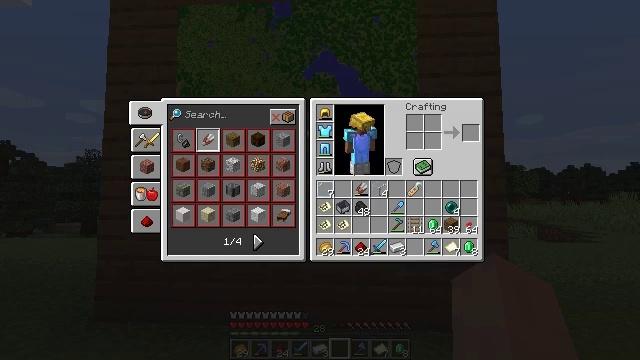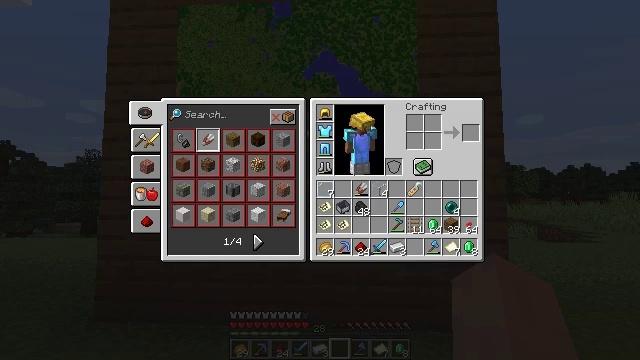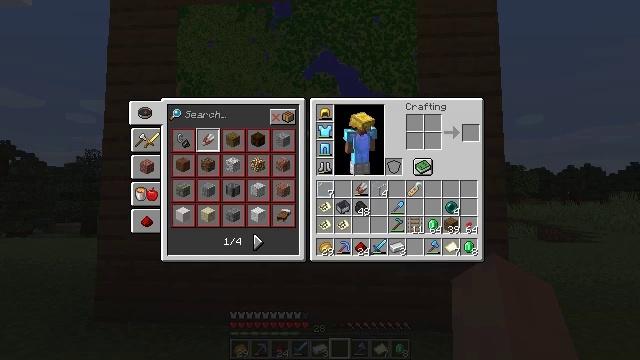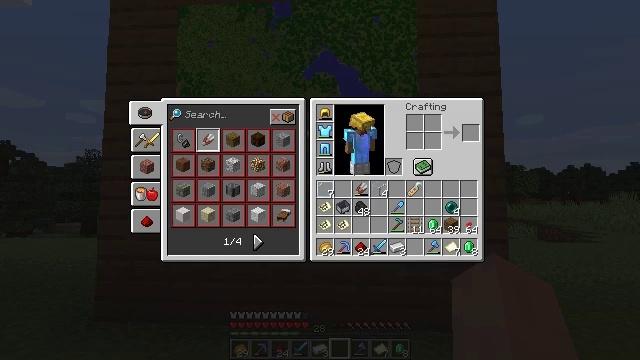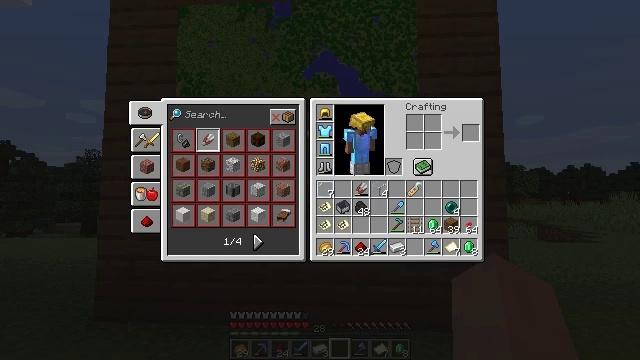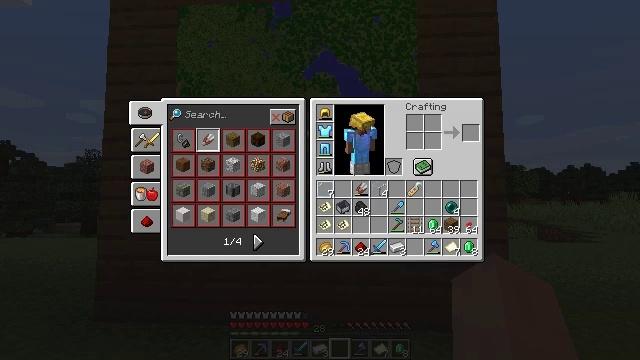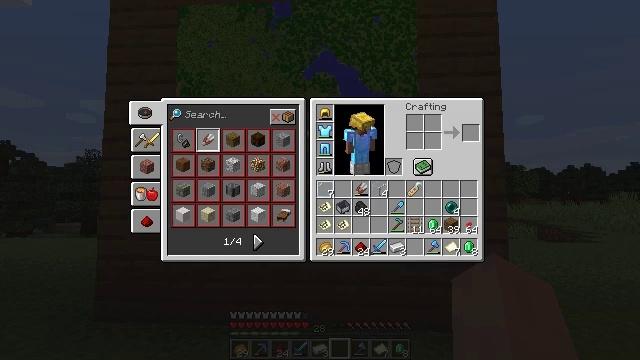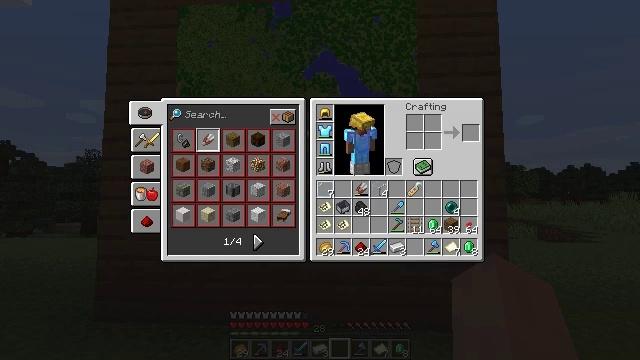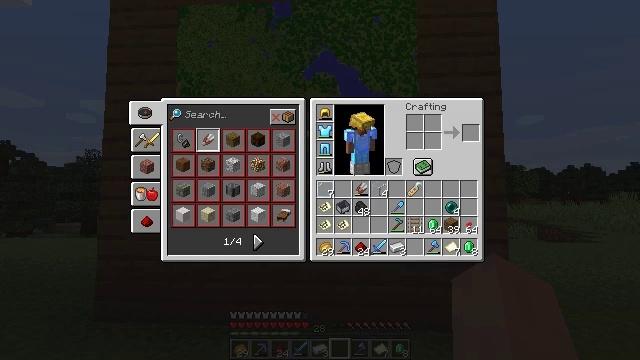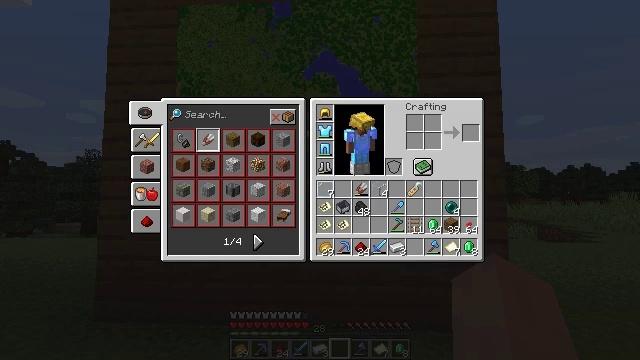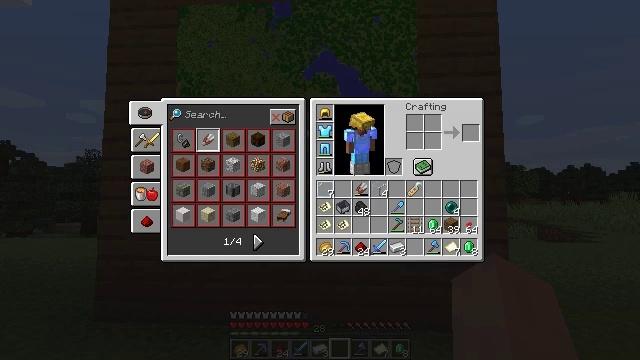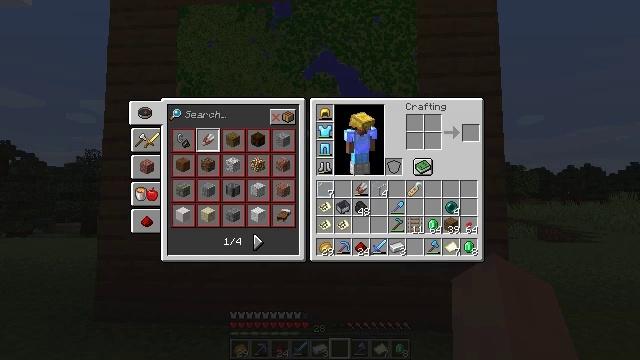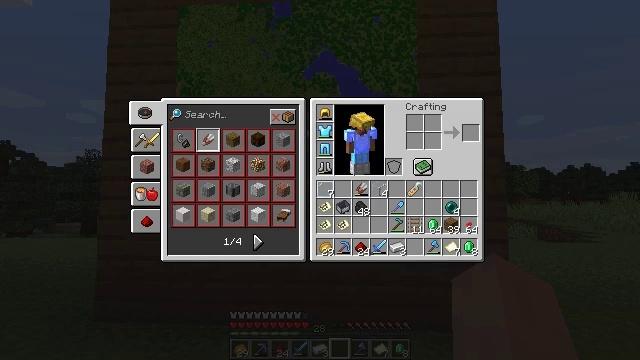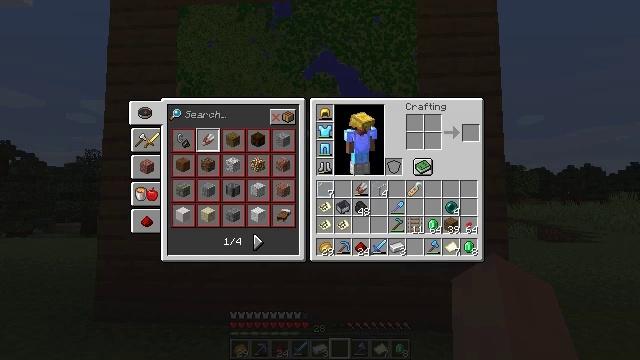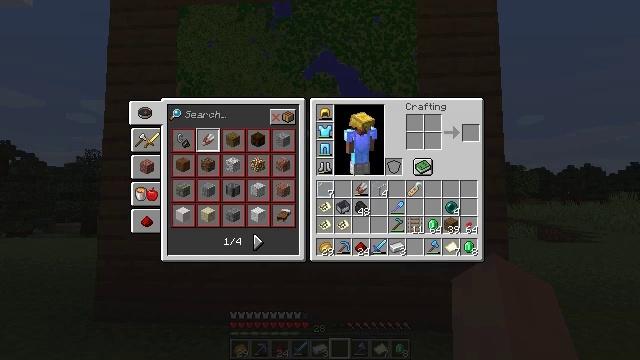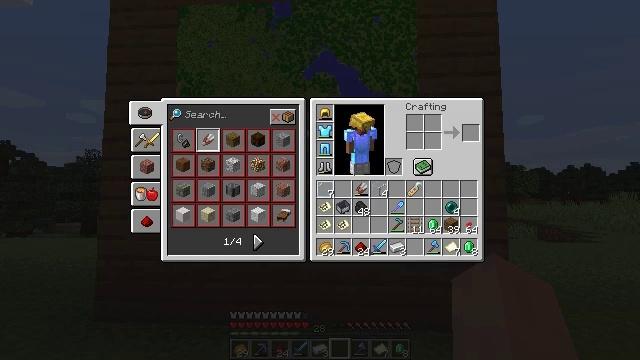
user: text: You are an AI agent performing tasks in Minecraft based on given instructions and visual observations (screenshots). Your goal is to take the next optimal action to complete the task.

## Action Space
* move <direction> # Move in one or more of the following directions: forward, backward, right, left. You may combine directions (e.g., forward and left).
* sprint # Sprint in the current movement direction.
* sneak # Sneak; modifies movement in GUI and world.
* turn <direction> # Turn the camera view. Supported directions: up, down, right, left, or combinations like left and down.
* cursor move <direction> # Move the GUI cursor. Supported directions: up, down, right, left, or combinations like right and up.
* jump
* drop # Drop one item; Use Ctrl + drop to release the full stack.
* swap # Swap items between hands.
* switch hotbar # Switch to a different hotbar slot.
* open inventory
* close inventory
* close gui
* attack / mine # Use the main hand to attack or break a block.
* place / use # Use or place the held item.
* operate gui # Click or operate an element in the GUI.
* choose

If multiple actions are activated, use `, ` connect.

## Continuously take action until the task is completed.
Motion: motion action
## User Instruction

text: Arrange sticks and leather to get an item frame.
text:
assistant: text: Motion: no_op
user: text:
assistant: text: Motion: no_op
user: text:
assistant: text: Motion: no_op
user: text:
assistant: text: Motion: no_op
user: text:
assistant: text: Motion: no_op
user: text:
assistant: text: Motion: no_op
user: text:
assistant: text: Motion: no_op
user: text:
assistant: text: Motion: no_op
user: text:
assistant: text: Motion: no_op
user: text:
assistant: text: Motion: no_op
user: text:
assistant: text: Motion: no_op
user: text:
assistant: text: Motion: no_op
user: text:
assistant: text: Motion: no_op
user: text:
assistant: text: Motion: no_op
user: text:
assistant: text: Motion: no_op
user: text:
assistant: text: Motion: no_op
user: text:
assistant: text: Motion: no_op
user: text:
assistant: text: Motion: no_op
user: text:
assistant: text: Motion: no_op
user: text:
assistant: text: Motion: no_op
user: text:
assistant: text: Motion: no_op
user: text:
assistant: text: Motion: no_op
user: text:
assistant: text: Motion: no_op
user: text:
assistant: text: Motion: no_op
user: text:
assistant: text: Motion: no_op
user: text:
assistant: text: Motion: no_op
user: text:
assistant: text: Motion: no_op
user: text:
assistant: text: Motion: no_op
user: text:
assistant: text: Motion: no_op
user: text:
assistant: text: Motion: no_op